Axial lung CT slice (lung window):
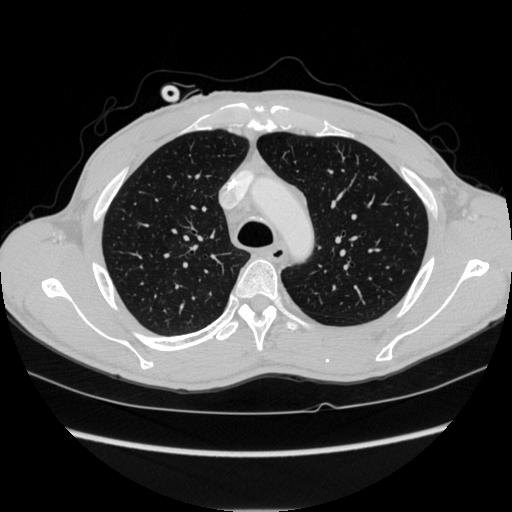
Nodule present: no